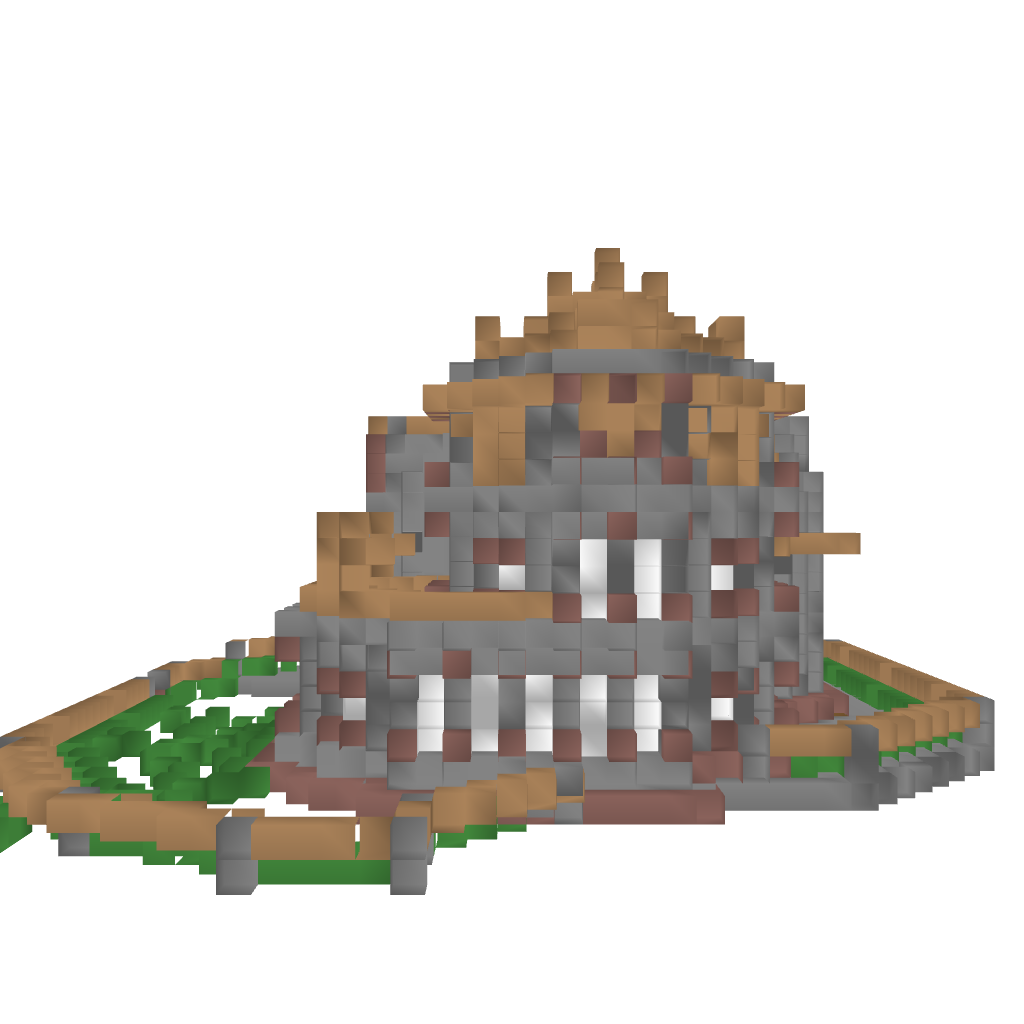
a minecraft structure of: floating glass city good quality